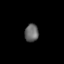
Tissue: lung
Cell type: Endothelial cells
Senescence score: 0.7545
Nuclear area (px): 242
Mean DAPI intensity: 101.988